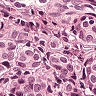
Metastatic tissue present: yes